Question: Earlier I asked <URL>.
Whilst the answer was correct, it turned out my question was not so I'm back to rephrase and try and solve my problem.
- - - '<ul>'

The HTML is like this:
'''
<li class="slidedown">
<a href="#">Parent Link</a>
<!-- Dropdown arrow -->
<span class="slidedown-toggle">
<span class="caret"></span>
</span>
<!-- Submenu -->
<ul class="nav nav-sub">
<li>
<a href="#">Child Menu Item 1</a>
</li>
</ul>
</li>
'''
The answer to my previous question gave me this script:
'''
$(function navCollapse() {
var slidedownToggle = $('#global-nav .slidedown-toggle');
slidedownToggle.click(function () {
var slidedown = $(this).parent('.slidedown');
var $li = $(this).closest('li');
var subnav = $(this).siblings('.nav-sub');
var subnavHeight = subnav.height();
slidedown.toggleClass('open');
if ($li.hasClass('open')) {
subnav.height(0);
} else {
subnav.height(subnavHeight);
}
});
});
'''
I quickly realised that once the height had been set to 0, the script would continue to calculate it as 0 from then on, no matter how many times you click.
Which leaves me stuck and confused.
The old Bootstrap Collapse is pretty much what I want (only the height change). It sets the height via JavaScript and then uses CSS to do the transition. Although I'd prefer not to have my sub-menu have 'display: none'.
Any ideas?
NOTE: I don't want to use JavaScript animations. I want to use CSS for that.
I also don't want to use the 'max-height' solution to CSS only dropdowns. That is my fallback.
<URL>
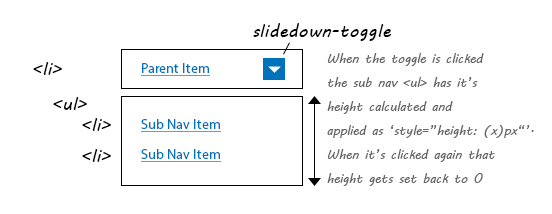
Answer: There are a few problems with the logic of your code, so I've made some modifications.
'''
$(function navCollapse() {
var slidedownToggle = $('#global-nav .slidedown-toggle');
slidedownToggle.click(function () {
// Get the container item
var $slidedown = $(this).parents('.slidedown');
// Get the ul that needs to slide up/down
var $subnav = $(this).siblings('.nav-sub');
// Calculate the height required (in px) to show all LIs
var totalHeight = 0;
$subnav.find('li').each(function() {
totalHeight += $(this).height();
});
// Set the appropriate height
if ($slidedown.hasClass('open')) {
$subnav.css({height: '0px'});
} else {
$subnav.css({height: totalHeight + 'px'});
}
$slidedown.toggleClass('open');
});
});
'''
Then in your CSS make sure you apply the transition to your '.nav-sub':
'''
-webkit-transition: height 0.2s linear;
-moz-transition: height 0.2s linear;
-ms-transition: height 0.2s linear;
-o-transition: height 0.2s linear;
transition: height 0.2s linear;
'''
Working example:
<URL>